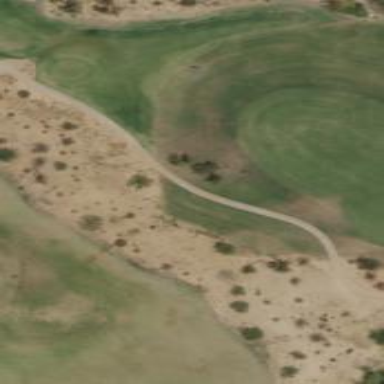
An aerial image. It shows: Service road used as golf cart path.